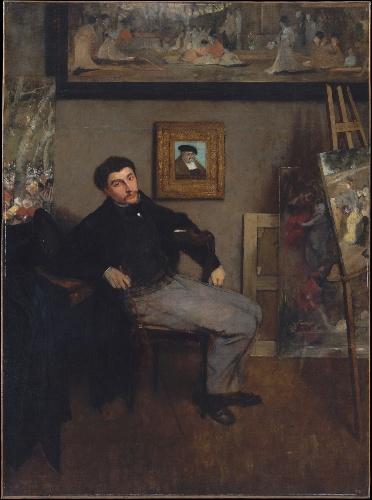
Title: James-Jacques-Joseph Tissot (1836–1902)
Artist: Edgar Degas
Artist bio: French, Paris 1834–1917 Paris
Date: ca. 1867–68
Object type: Painting
Classification: Paintings
Medium: Oil on canvas
Dimensions: 59 5/8 x 44 in. (151.4 x 111.8 cm)
Department: European Paintings
Credit line: Rogers Fund, 1939
Accession year: 1939
Repository: Metropolitan Museum of Art, New York, NY
Tags: Men|Portraits|Artists